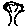
Label: tree